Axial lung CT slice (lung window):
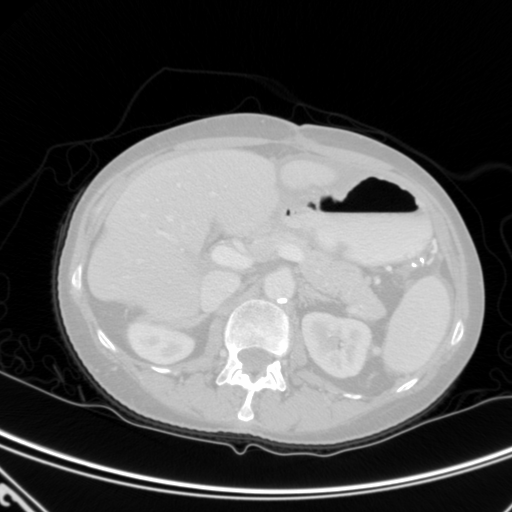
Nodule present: no